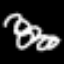
Label: squiggle